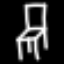
Label: chair